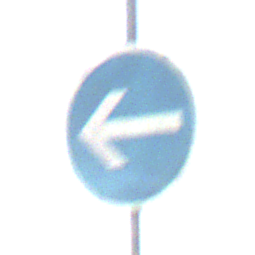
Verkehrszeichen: VorgeschriebeneFahrtrichtungHierLinks
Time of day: Night
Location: Outdoor (Nature)
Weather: Clear
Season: NotSpecified
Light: Natural